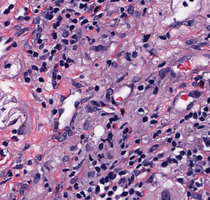
Tumor epithelial tissue: no
Tumor-associated stroma tissue: yes
Normal tissue: no